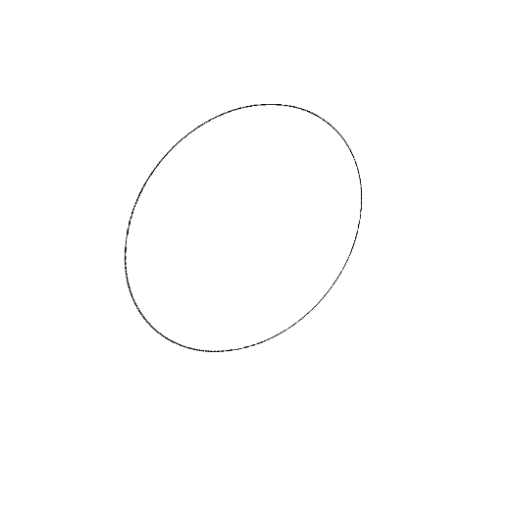
Crossing number: 0